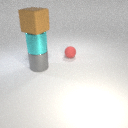
large brown rubber cube above large gray metal cylinder